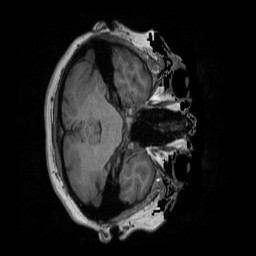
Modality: T1w
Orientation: axial
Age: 54
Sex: female
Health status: ill
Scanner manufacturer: siemens
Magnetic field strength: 3 T
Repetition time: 1.9 s
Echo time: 0.00247 s